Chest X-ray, AP view. Patient: 45 years old, sex M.
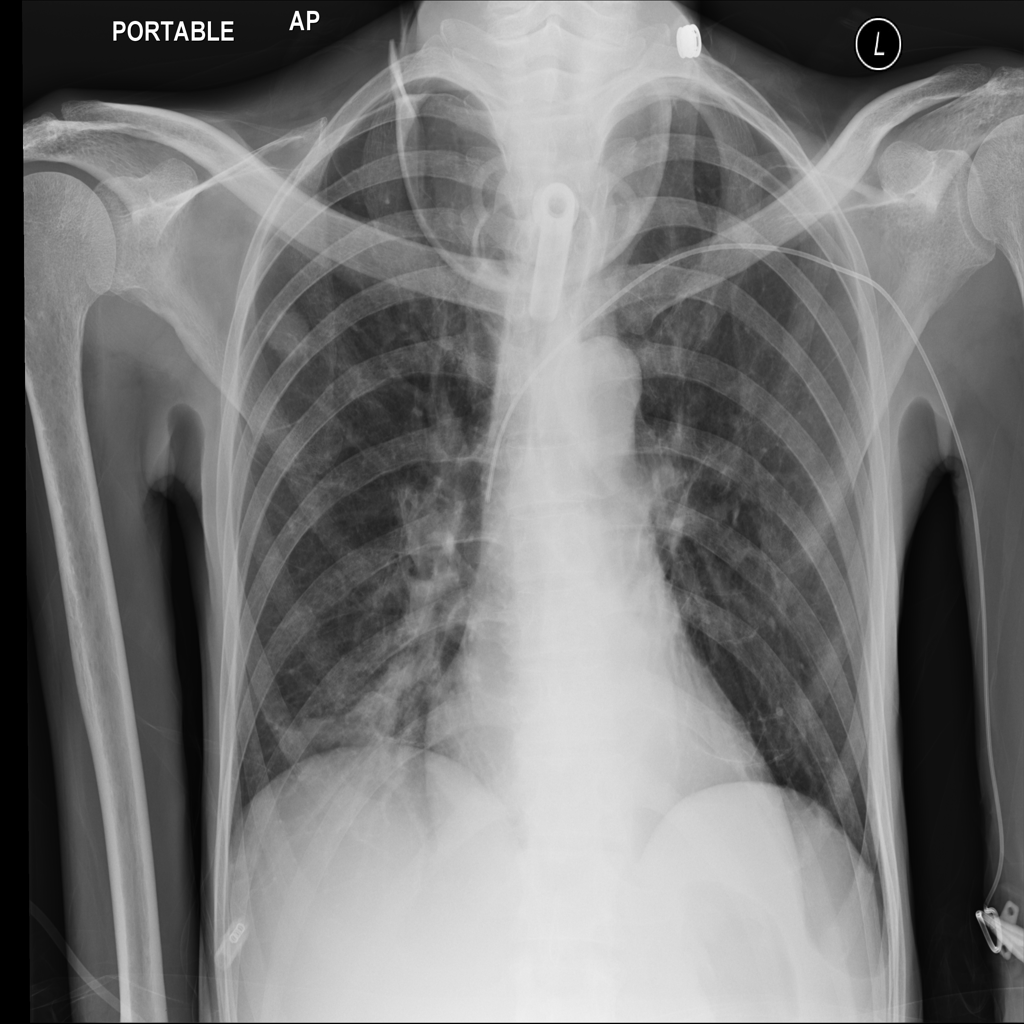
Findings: Infiltration